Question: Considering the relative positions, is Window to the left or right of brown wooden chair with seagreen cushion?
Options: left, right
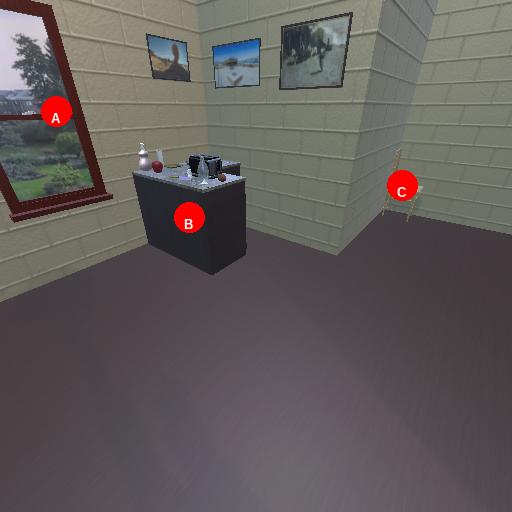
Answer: left